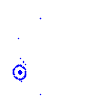
Particle: proton